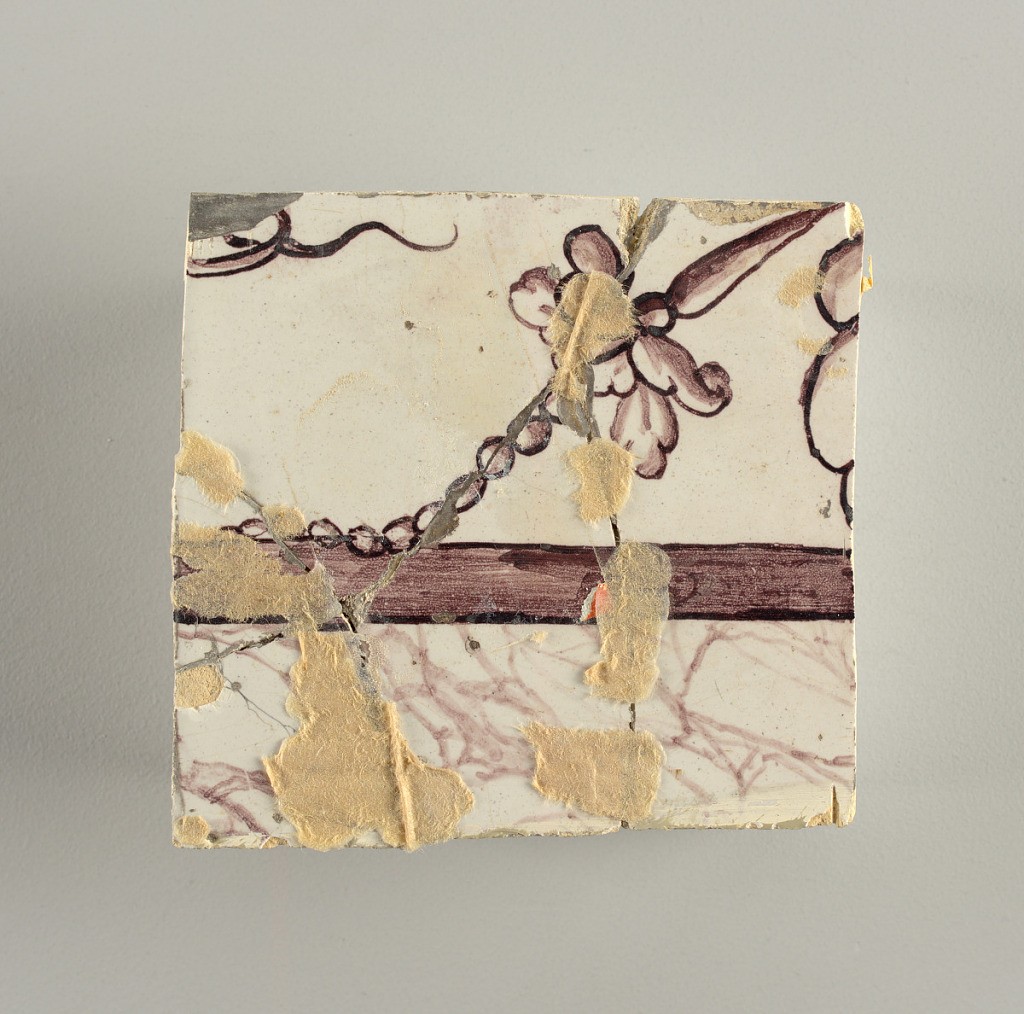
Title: Wall facing
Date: ca. 1725
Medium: tin-glazed earthenware, underglaze
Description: Running design for a frieze or a dado, composed of scrolls of foliage and strapwork, and four repeating motifs--a seated woman in a small upright oval medallion, a putto seated on a rocailled base, and strapwork in axial pattern.  The various panels, A to F, show various repeats of the same design, all being five tiles high and a varying number of tiles wide.